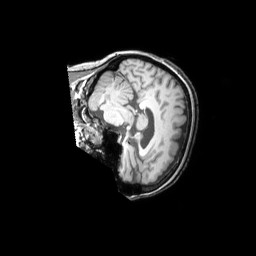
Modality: T1w
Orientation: sagittal
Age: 55
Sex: female
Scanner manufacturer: philips
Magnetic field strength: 3 T
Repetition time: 0.009896 s
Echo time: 0.004605 s